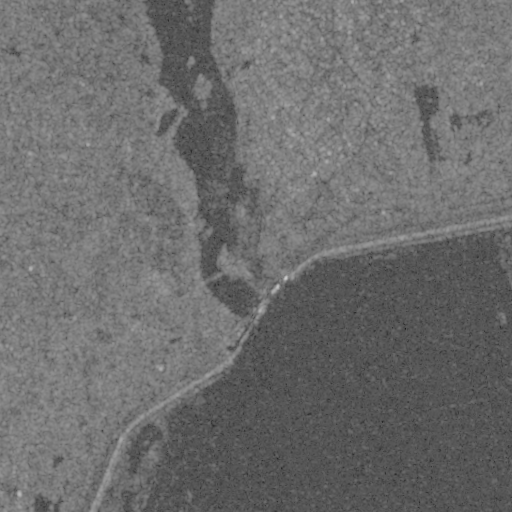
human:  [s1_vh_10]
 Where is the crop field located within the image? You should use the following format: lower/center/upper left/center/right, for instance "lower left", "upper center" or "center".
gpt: The crop field is located in the lower left of the image.
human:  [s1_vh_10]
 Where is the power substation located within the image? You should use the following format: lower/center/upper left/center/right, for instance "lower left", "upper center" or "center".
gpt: The power substation is located in the center left of the image.
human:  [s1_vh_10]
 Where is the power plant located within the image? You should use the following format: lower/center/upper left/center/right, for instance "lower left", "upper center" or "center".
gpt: There is no power plant in the image.

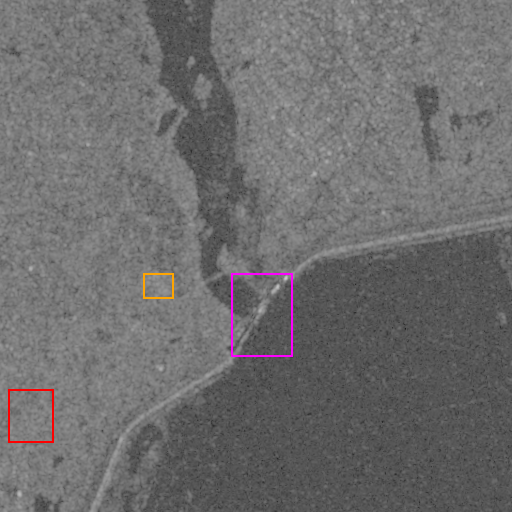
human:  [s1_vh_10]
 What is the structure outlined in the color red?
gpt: The structure outlined in red is a crop field.
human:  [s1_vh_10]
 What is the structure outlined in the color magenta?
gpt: The structure outlined in magenta is a dam.
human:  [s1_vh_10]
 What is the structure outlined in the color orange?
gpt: The structure outlined in orange is a power substation.
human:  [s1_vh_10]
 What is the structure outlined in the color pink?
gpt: There is no pink outline.